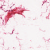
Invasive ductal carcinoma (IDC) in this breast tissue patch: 0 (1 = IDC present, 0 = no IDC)